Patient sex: F
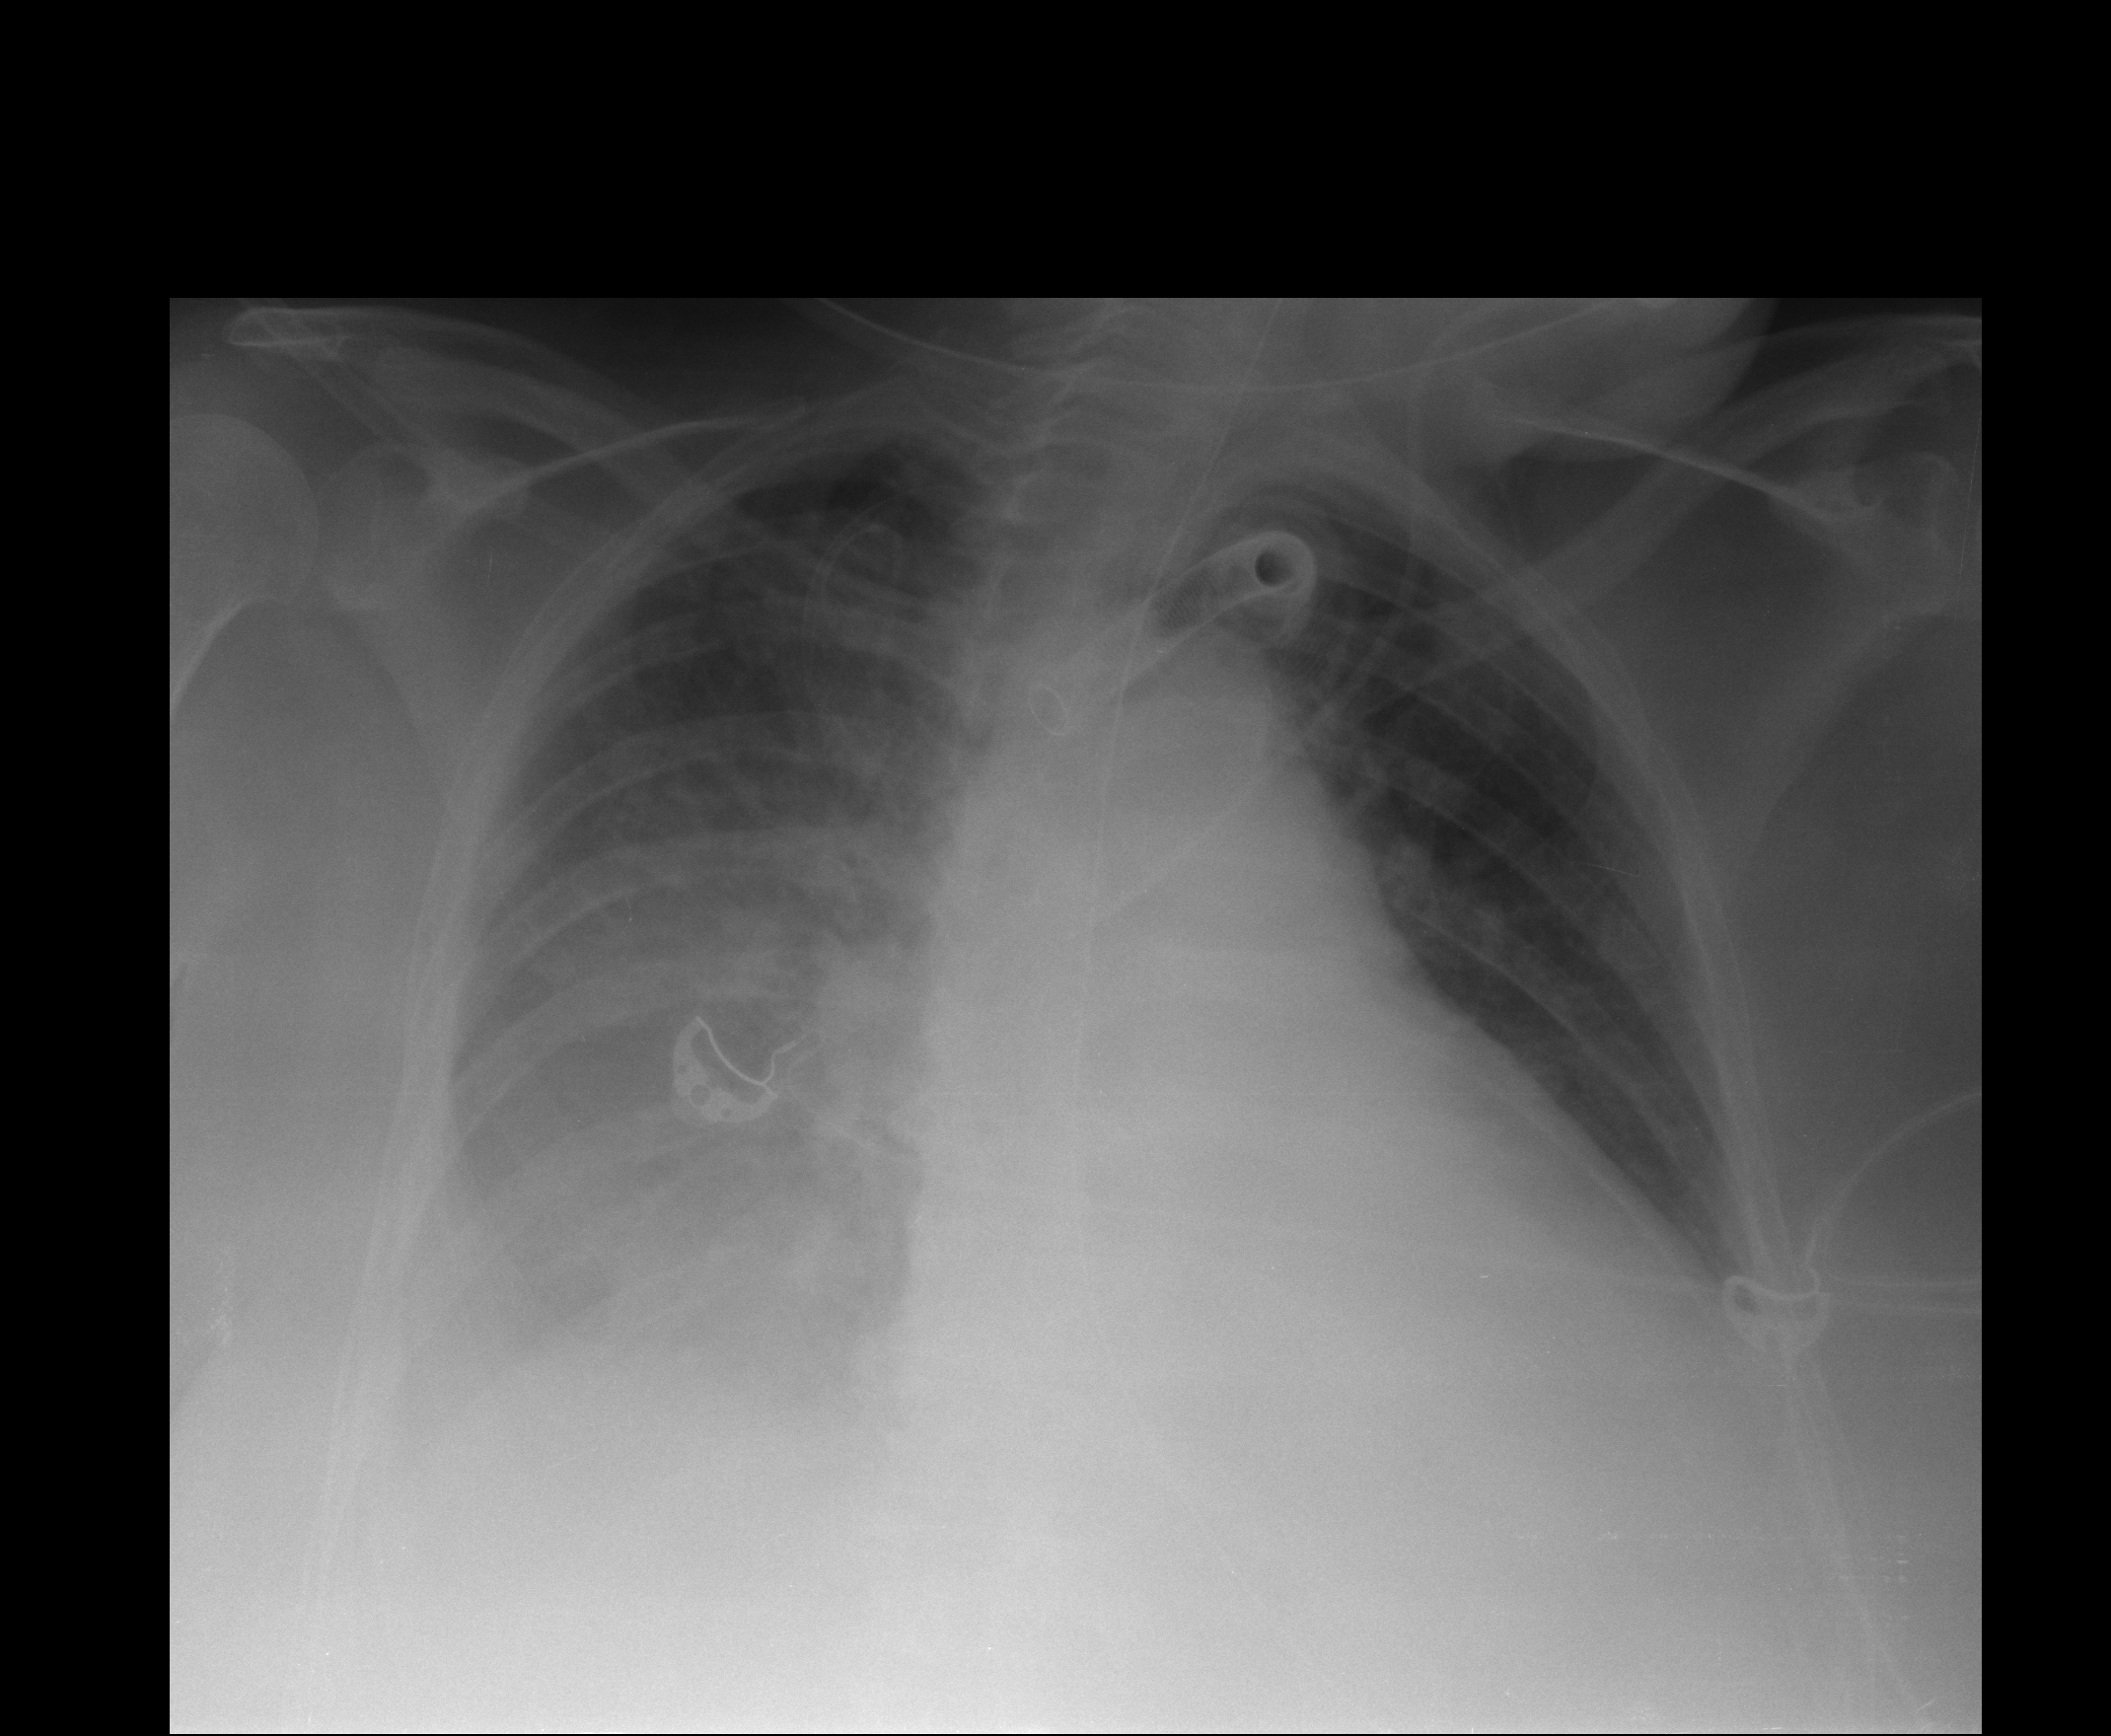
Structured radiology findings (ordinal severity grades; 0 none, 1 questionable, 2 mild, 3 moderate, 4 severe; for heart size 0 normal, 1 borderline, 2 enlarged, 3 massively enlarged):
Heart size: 2
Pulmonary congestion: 2
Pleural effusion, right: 3
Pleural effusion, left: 1
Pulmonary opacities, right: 0
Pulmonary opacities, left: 1
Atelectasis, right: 2
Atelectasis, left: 2